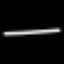
Label: line